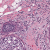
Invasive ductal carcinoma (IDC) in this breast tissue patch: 0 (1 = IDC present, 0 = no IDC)